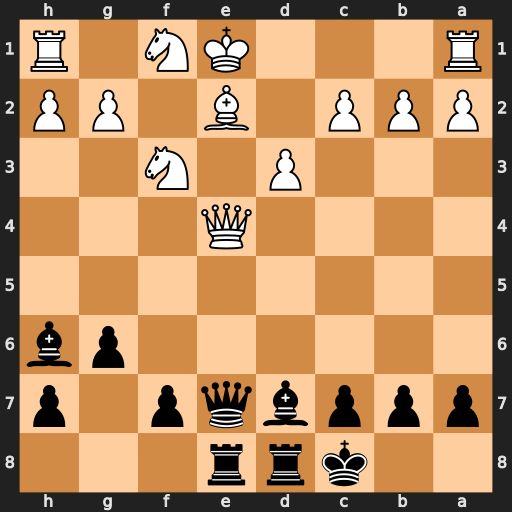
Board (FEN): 2krr3/pppbqp1p/6pb/8/4Q3/3P1N2/PPP1B1PP/R3KN1R
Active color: b
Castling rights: KQ
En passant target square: -
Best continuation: Qc5 Qc4 Rxe2+ Kxe2 Re8+ Kd1 Qf2